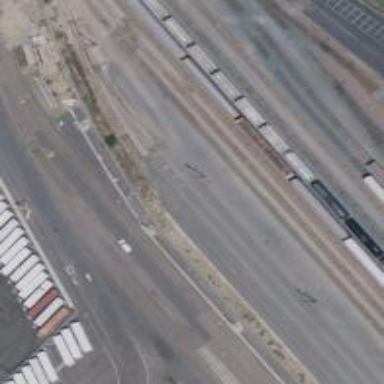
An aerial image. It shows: Railway yard used for servicing trains.